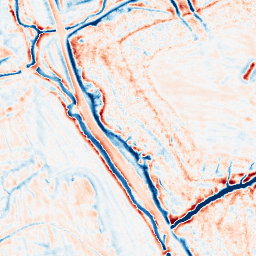
Category: edge_preserving
Decomposition family: bilateral
Decomposition parameters: d: 15
sigma_color: 50
sigma_space: 50
Upsampling method: bicubic
Upsampling parameters: scale: 4
Upsampling scale: 4